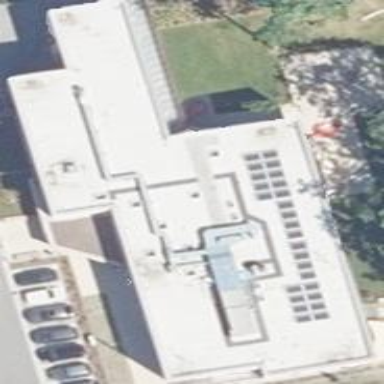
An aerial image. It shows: Kindergarten building.